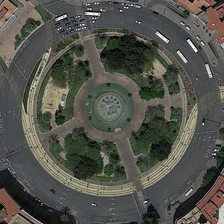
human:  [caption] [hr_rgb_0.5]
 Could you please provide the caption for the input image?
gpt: many buildings and a circle road are around a square with some green trees .

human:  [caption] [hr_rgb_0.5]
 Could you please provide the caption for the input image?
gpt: many buildings and a circle road are around a square with some green trees .

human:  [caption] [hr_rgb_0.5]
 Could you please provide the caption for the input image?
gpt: many buildings and a circle road are around a square with some green trees .

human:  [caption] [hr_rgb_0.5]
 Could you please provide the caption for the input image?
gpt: many buildings and a circle road are around a square with some green trees .

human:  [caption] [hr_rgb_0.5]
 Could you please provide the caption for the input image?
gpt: many buildings and a circle road are around a square with some green trees .